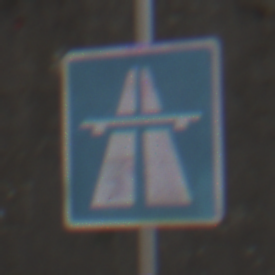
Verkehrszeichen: Autobahn
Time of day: MorningAfternoon
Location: Outdoor (Suburban)
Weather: PartlyCloudy
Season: NotSpecified
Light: Natural